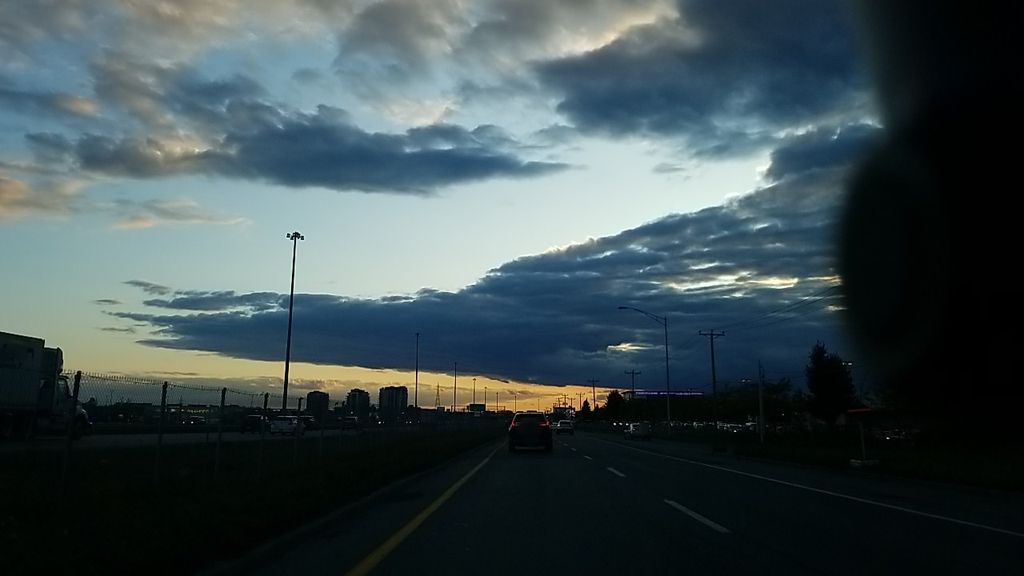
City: montreal